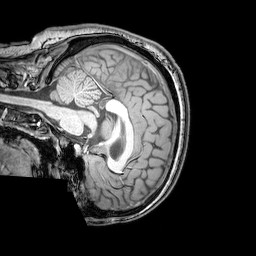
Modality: T1w
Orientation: sagittal
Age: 24
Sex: male
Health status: healthy
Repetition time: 0.081 s
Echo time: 0.037 s